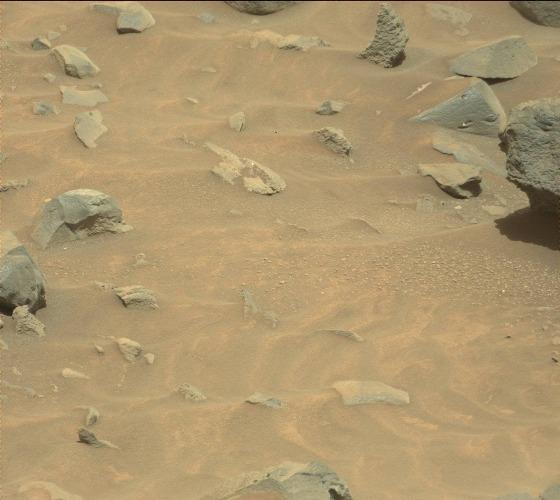
Terrain classes present: Gravel / Sand / Soil, Rock, Shadow